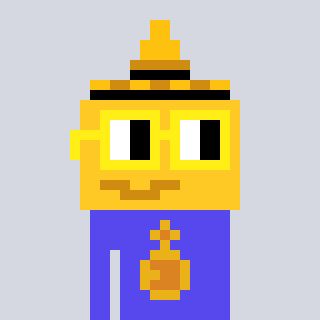
a pixel art character with square yellow glasses, a mustard-shaped head and a computerblue-colored body on a cool background